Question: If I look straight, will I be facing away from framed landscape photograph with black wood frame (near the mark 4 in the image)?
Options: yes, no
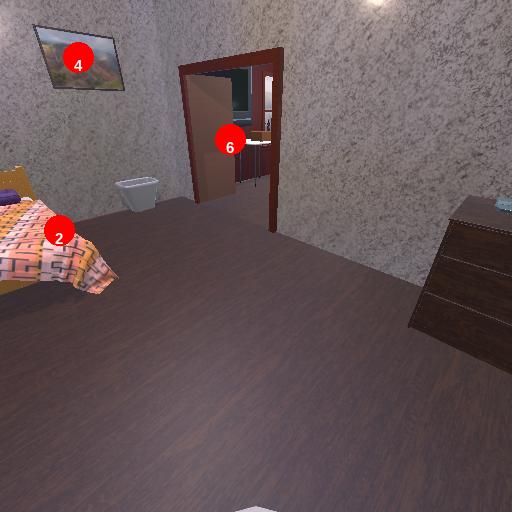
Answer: yes